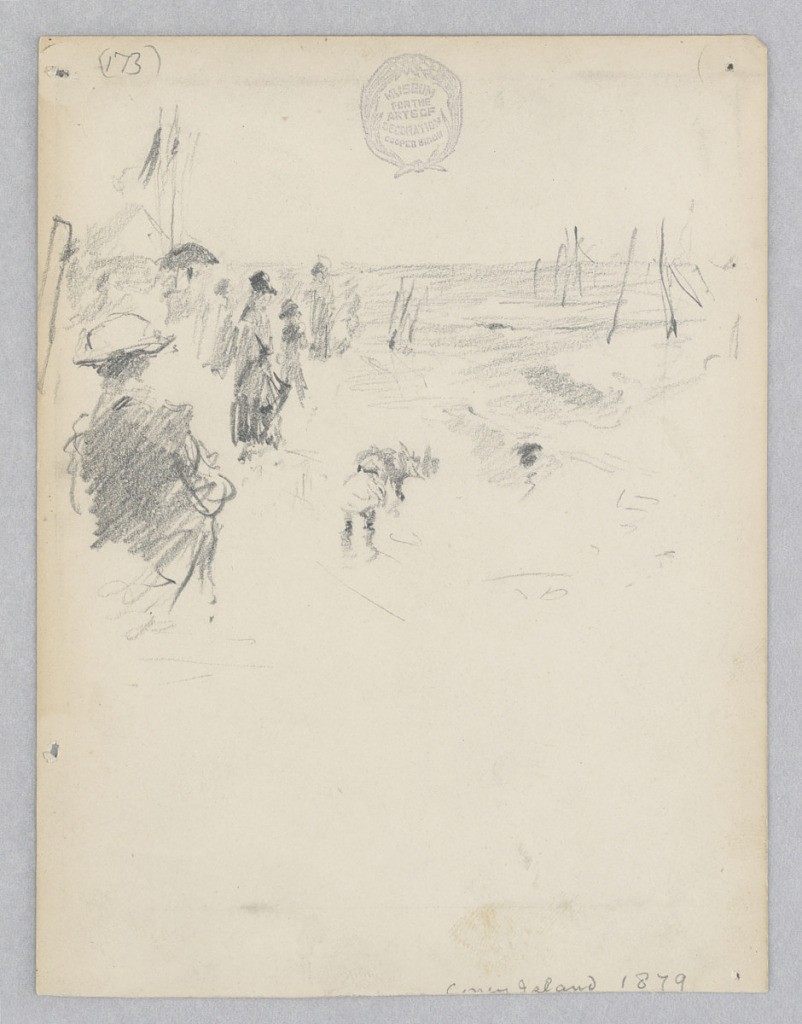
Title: Seashore
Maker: Robert Frederick Blum, American, 1857–1903
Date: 1879
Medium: Graphite on wove paper
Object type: Drawing
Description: Male and female figures at the seashore.